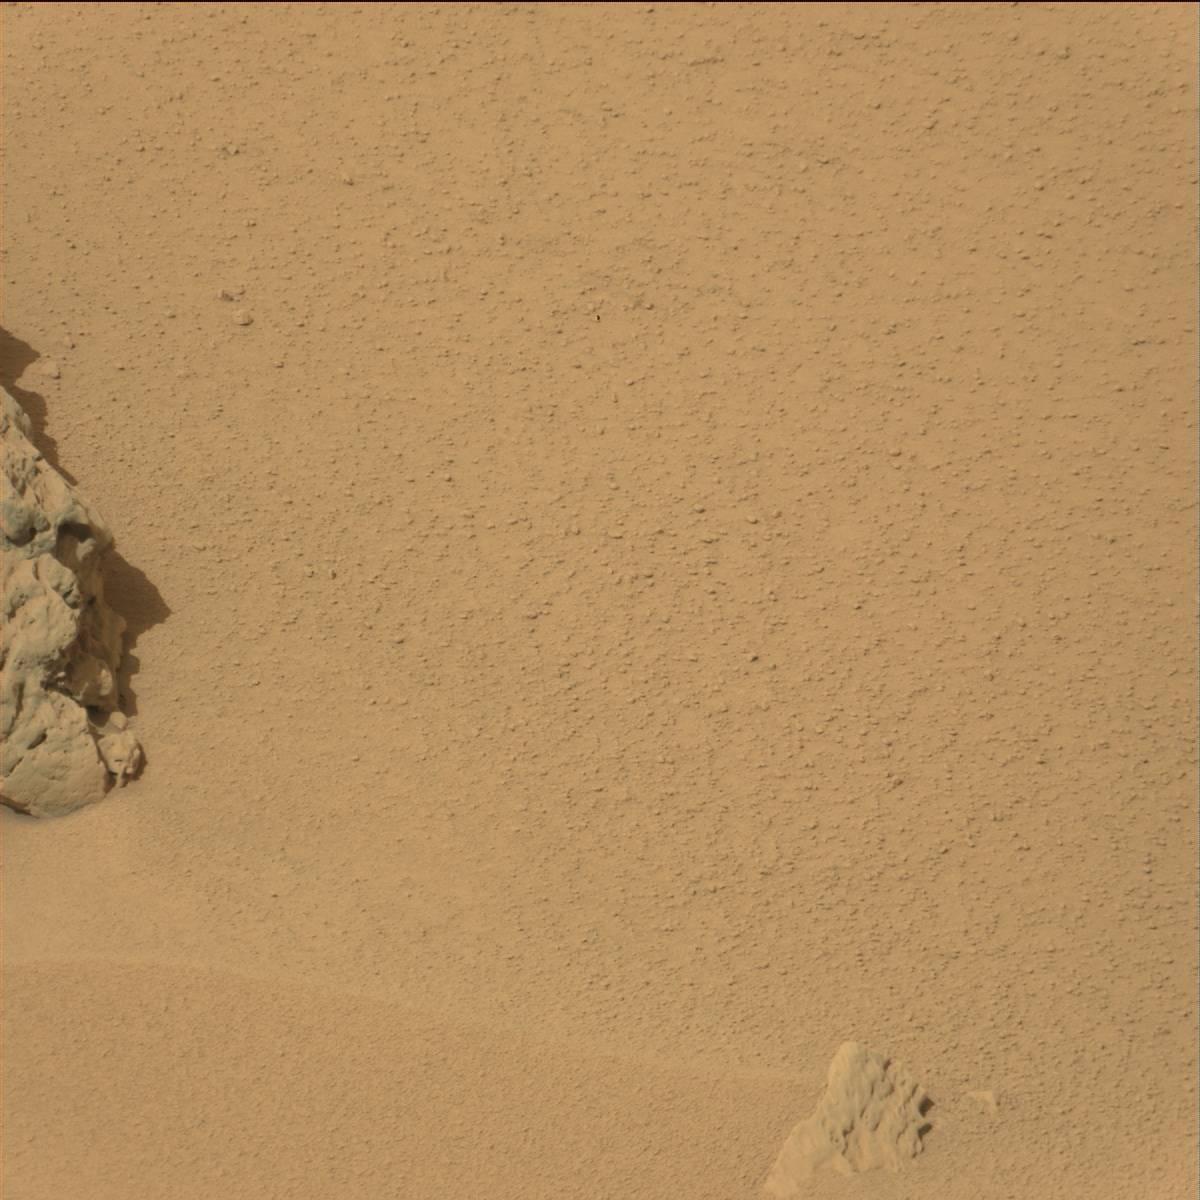
Terrain classes present: Bedrock, Sand / Soil